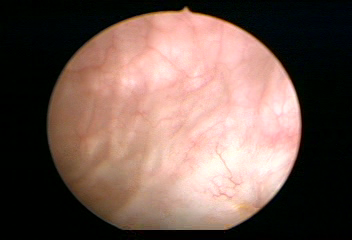
Modality: WLC
Class: Normal mucosa
Bladder cancer association: No